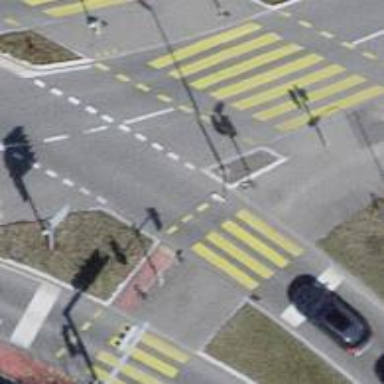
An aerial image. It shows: Crossing with traffic signals. It is zebra crossing.